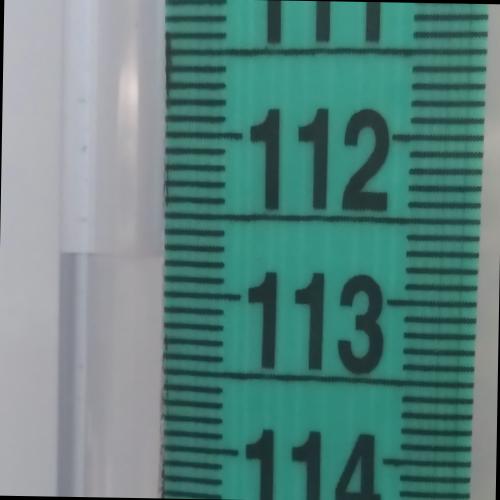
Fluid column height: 112.8 cm